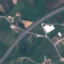
Land use / land cover class: Highway